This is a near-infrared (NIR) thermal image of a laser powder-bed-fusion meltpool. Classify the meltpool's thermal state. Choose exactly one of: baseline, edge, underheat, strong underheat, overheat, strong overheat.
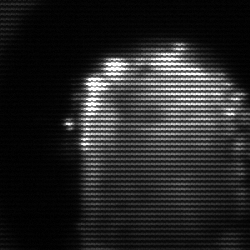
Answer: baseline